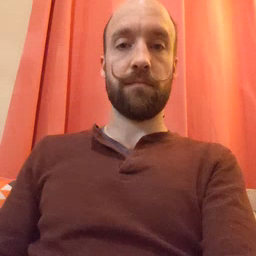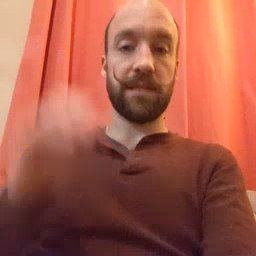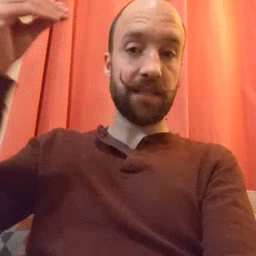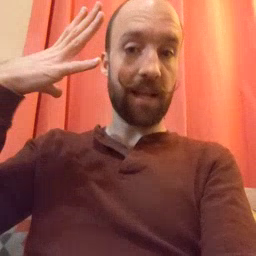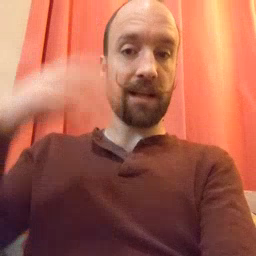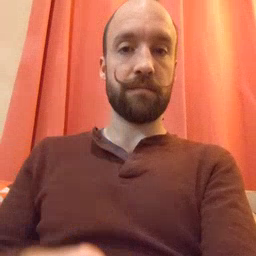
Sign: sun